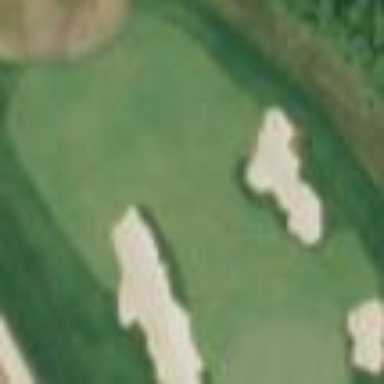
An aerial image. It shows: Scenic golf fairway.